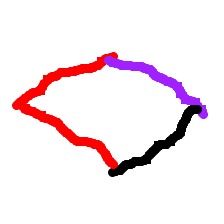
Shape: rhombus